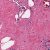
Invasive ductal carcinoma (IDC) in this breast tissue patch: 0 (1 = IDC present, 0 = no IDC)